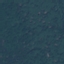
Land use / land cover class: Forest